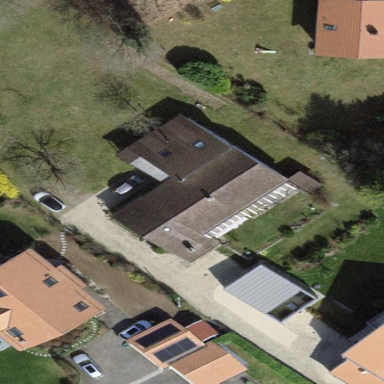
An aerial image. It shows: Simple house.